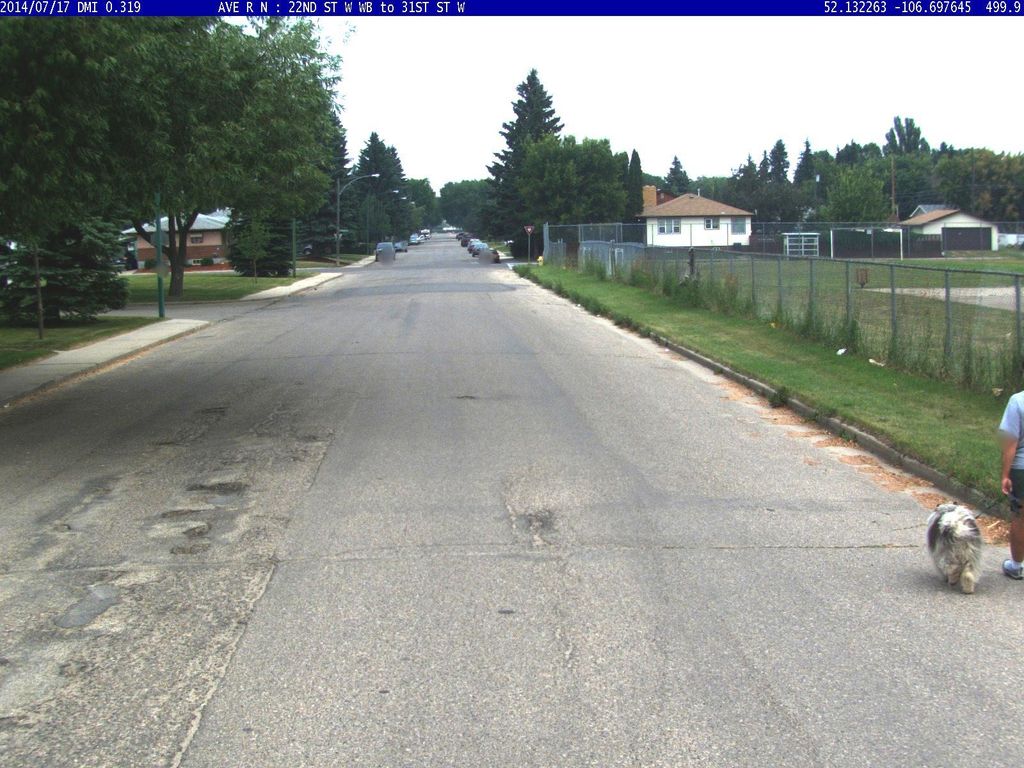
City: saskatoon